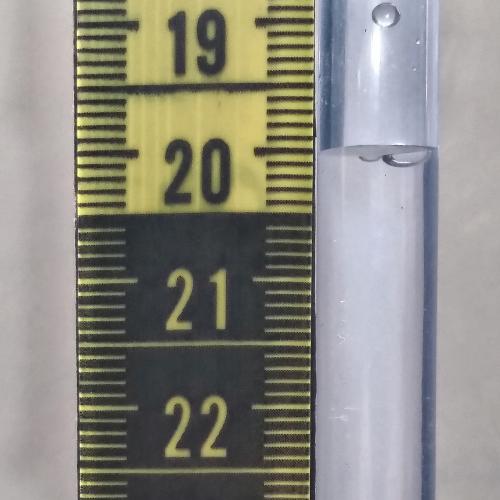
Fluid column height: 20.0 cm